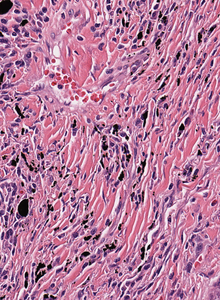
Tumor epithelial tissue: no
Tumor-associated stroma tissue: yes
Normal tissue: no